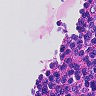
Metastatic tissue present: no